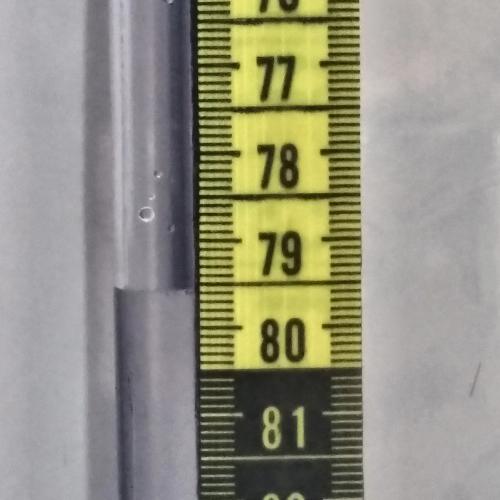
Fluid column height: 79.5 cm